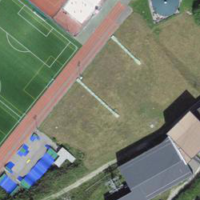
EUNIS habitat code: 55
Species observed at this site:
Geum rivale
Polypodium vulgare
Garrulus glandarius